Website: lowes
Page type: payment
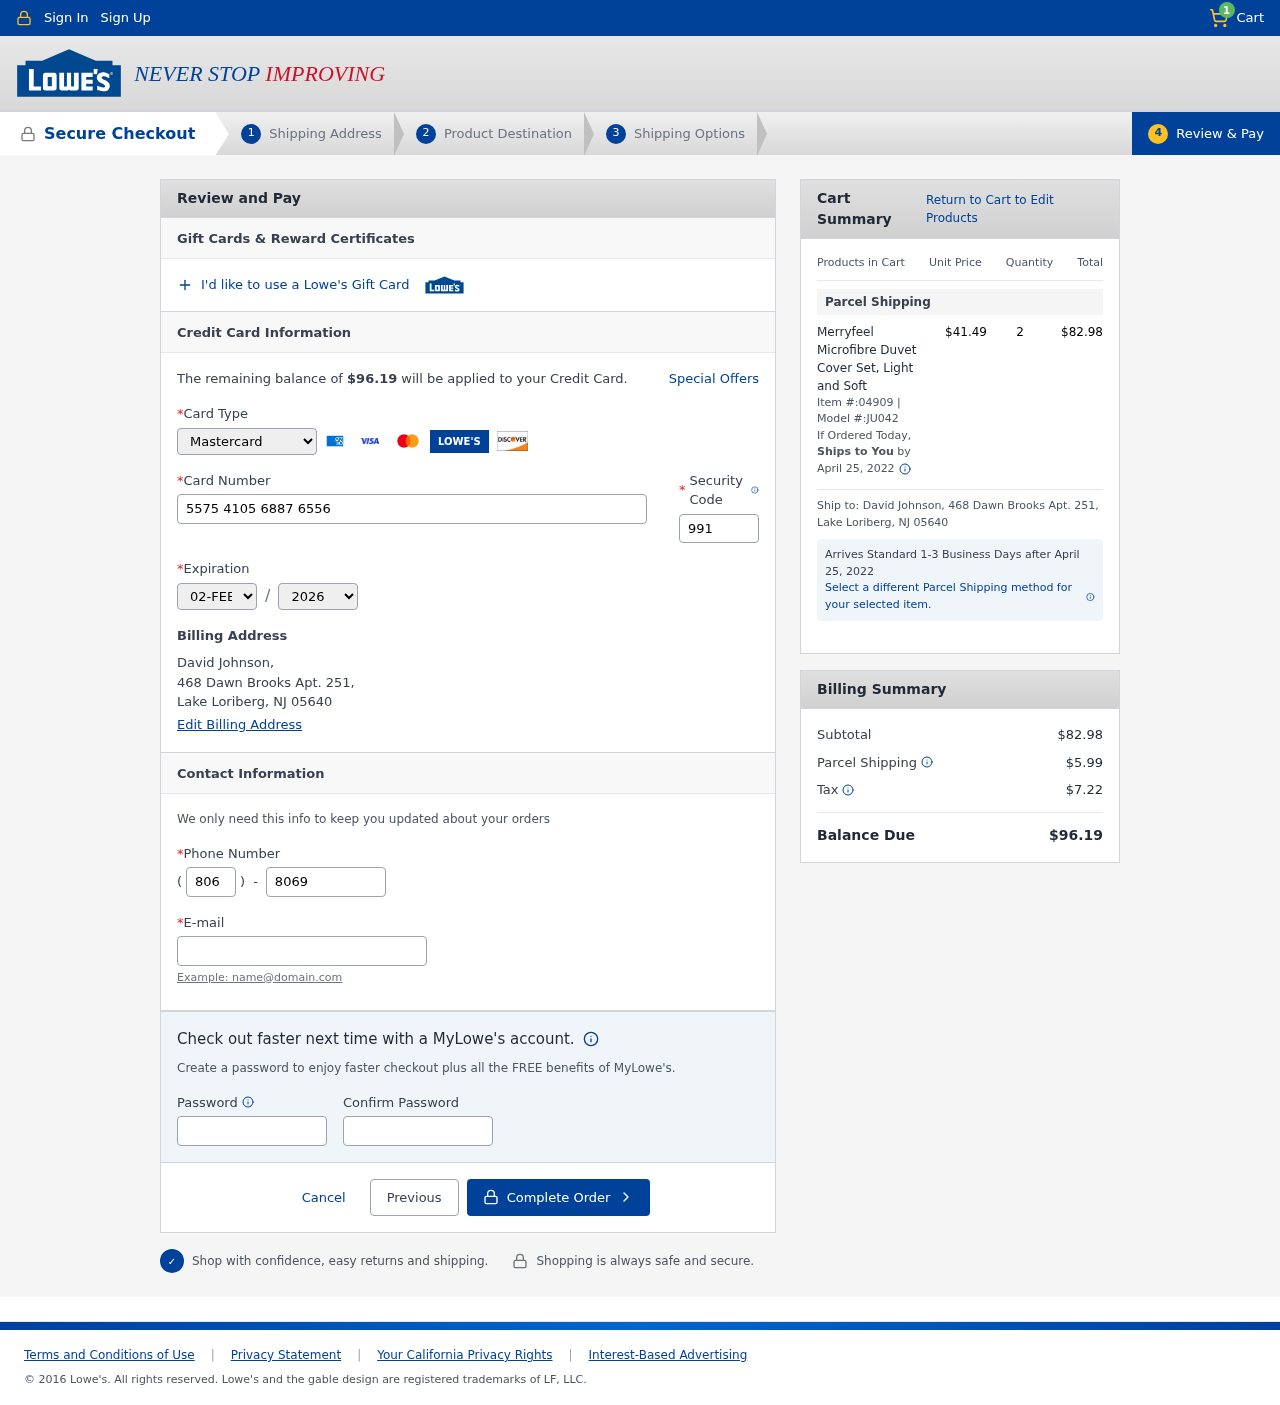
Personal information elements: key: PII_CARD_CVV
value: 991
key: PII_CARD_EXPIRY_MONTH
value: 02
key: PII_CARD_EXPIRY_YEAR
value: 26
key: PII_CARD_NUMBER
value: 5575 4105 6887 6556
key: PII_CARD_TYPE
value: Mastercard
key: PII_CITY_STATE_ZIP
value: Lake Loriberg, NJ 05640
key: PII_EMAIL
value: david.johnson@gmail.com
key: PII_FULLNAME
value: David Johnson,
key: PII_PHONE
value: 8069710513
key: PII_PHONE_AREA
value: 806
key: PII_STREET
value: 468 Dawn Brooks Apt. 251,
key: PII_FULLNAME2
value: David Johnson
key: PII_STREET2
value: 468 Dawn Brooks Apt. 251
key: PII_CITY_STATE_ZIP2
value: Lake Loriberg, NJ 05640
Product elements: key: PRODUCT1_NAME
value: Merryfeel Microfibre Duvet Cover Set, Light and Soft
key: PRODUCT1_PRICE
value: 41.49
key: PRODUCT1_QUANTITY
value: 2
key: PRODUCT1_ITEM
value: Item #:04909
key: PRODUCT1_MODEL
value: Model #:JU042
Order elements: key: ORDER_NUM_ITEMS
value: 1
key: ORDER_TOTAL
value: $96.19
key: ORDER_SHIPPING_DATE
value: April 25, 2022
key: ORDER_SUBTOTAL
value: $82.98
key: ORDER_SHIPPING_DATE2
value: April 25, 2022
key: ORDER_SHIPPING_COST
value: $5.99
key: ORDER_TAX
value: $7.22